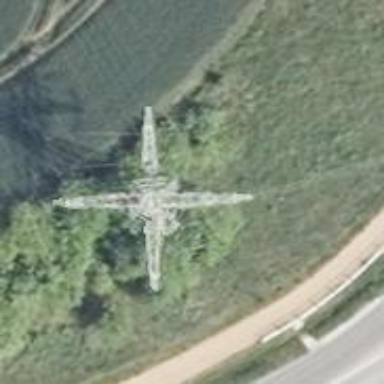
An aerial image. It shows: Power line in the image.